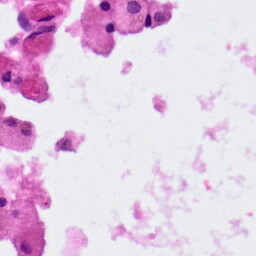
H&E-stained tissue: Lung